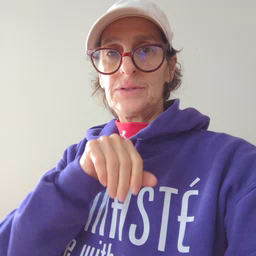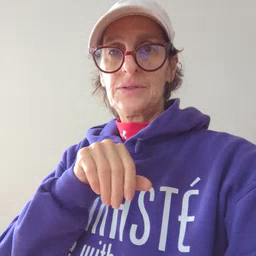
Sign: thirsty